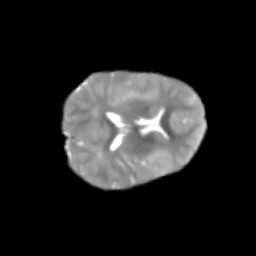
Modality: T2w
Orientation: axial
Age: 7
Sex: male
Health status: healthy